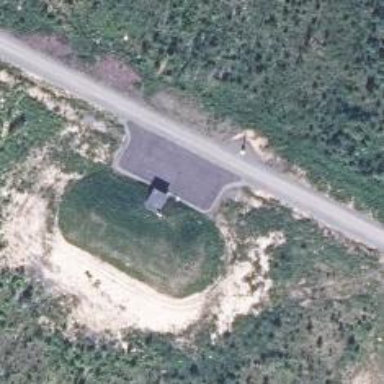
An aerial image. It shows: Driveway leading to service road.